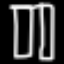
Label: pants